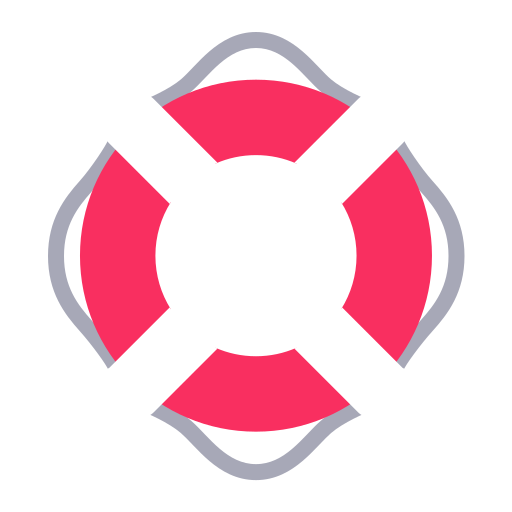
ring buoy flat